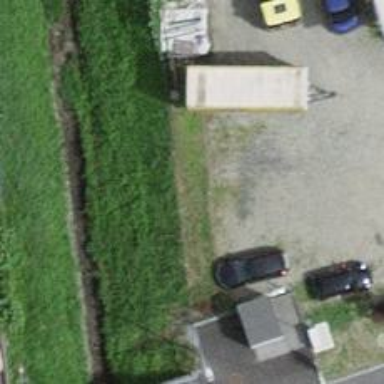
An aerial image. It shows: Charging station.